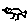
Label: bird